Question: I am new to C#. I have Activation Data Type Bit in my database default value 0.
My question is how can I block user to login before activation email send
after registration is completed the activation is null in database but still user can login how can I fix this problem please help.
Here is my code:
'''
protected void Page_Load(object sender, EventArgs e)
{
}
protected void Loginbtn_Click(object sender, EventArgs e)
{
SqlConnection conn = new SqlConnection(ConfigurationManager.ConnectionStrings["RegisterConnectionString"].ConnectionString);
conn.Open();
string checkuser = "select count(*) from UserData where UserName='" + UserName.Text + "'";
SqlCommand com = new SqlCommand(checkuser, conn);
int temp = Convert.ToInt32(com.ExecuteScalar().ToString());
conn.Close();
if (temp == 1)
{
conn.Open();
string checkPasswordQuery = "select password from UserData where UserName='" + UserName.Text + "'";
SqlCommand passComm = new SqlCommand(checkPasswordQuery, conn);
string password = passComm.ExecuteScalar().ToString().Replace(" ", "");
if (password == Password.Text && UserName.Text == "Admin" )
{
Session["New"] = UserName.Text;
Response.Redirect("~/Admin/UserManager.aspx");
}
if (password == Password.Text)
{
Session["New"] = UserName.Text;
Response.Redirect("~/Account/UserPage.aspx");
}
else
{
invalidlbl.Text = "Please check your username and password";
}
}
}
'''
Here is the image of my database:

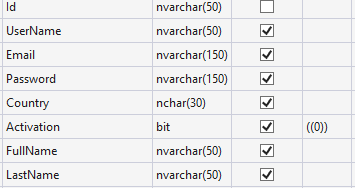
Answer: You said . So, when user tried to login, fetch and check if the 'activation' is still 'null' in database and if so then just so a message to user saying and redirect him/her to home page.
per your comment, not going to give you full code but here is an example of what I am saying. BTW, consider using SQL Parameter to avoid SQL Injection attack.
'''
string checkuser = "select count(*) from UserData where UserName=@uname and activation != null";
SqlCommand com = new SqlCommand(checkuser, conn);
com.Parameters.Add("@uname", SqlDbType.VarChar).Value = UserName.Text.Trim();
int temp = Convert.ToInt32(com.ExecuteScalar());
if(temp > 0)
{
// do processing
}
else
{
// not activated ... throw alert
}
'''